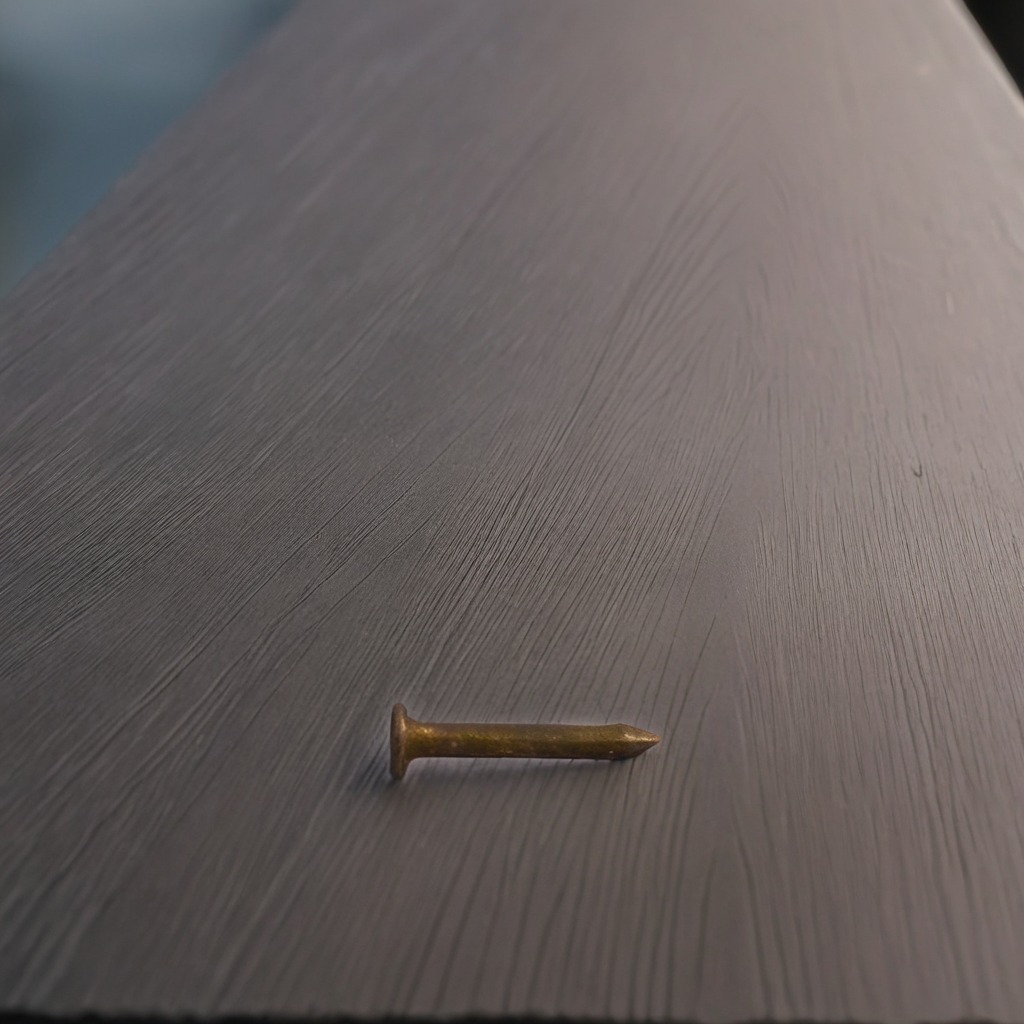
A nail is lying on the table in a small garage at twilight.